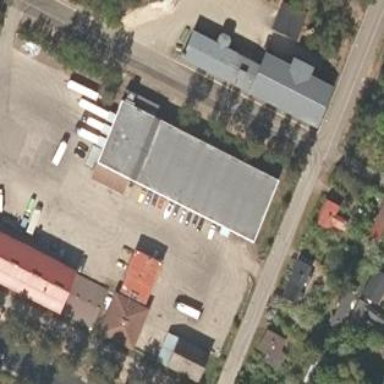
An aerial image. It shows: Industrial building.